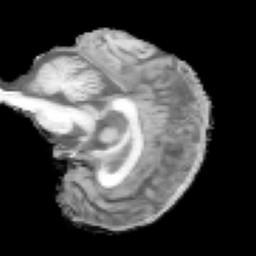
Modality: T1w
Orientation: sagittal